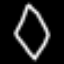
Label: diamond